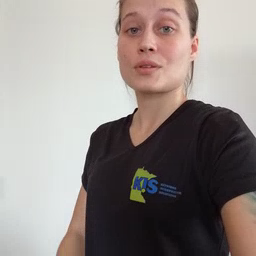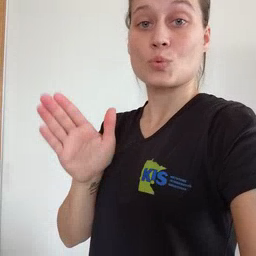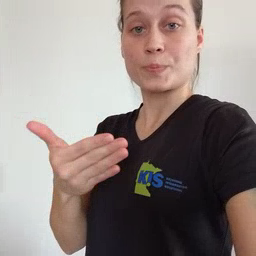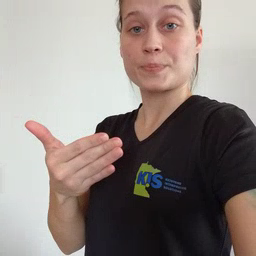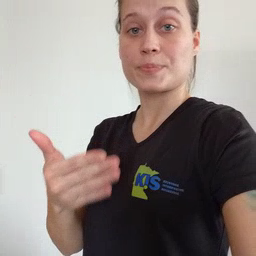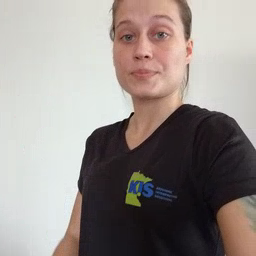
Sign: room